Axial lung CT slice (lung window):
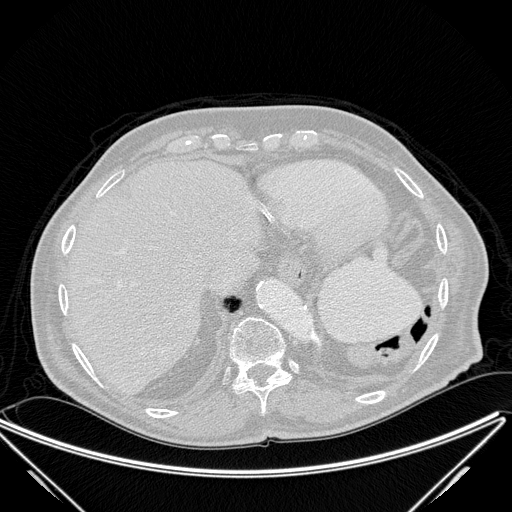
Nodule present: no